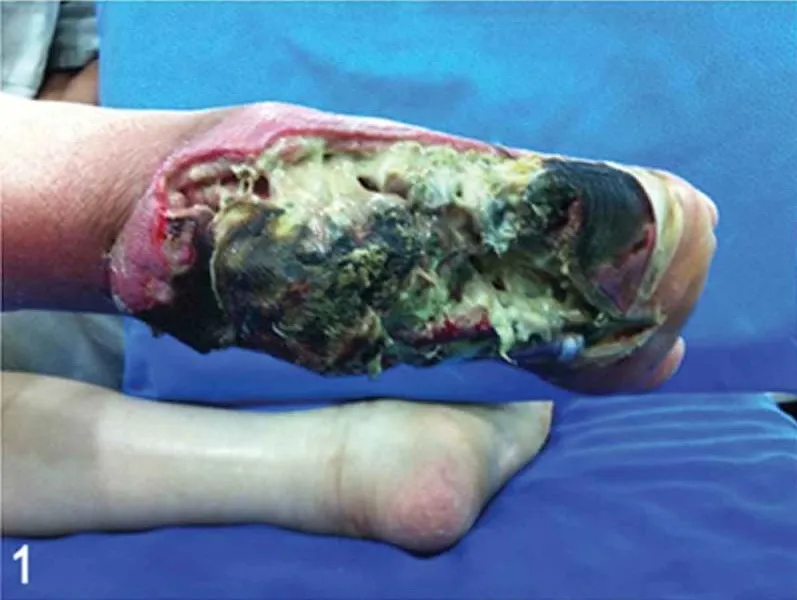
Clinical picture of the infected foot during admission to the emergency room. Note the extensive plantar fat pad and soft-tissue necrosis, calcaneal bone exposure, purulent drainage, forefoot necrosis, and epidermolysis.
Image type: medical_photograph (other_medical_photograph)